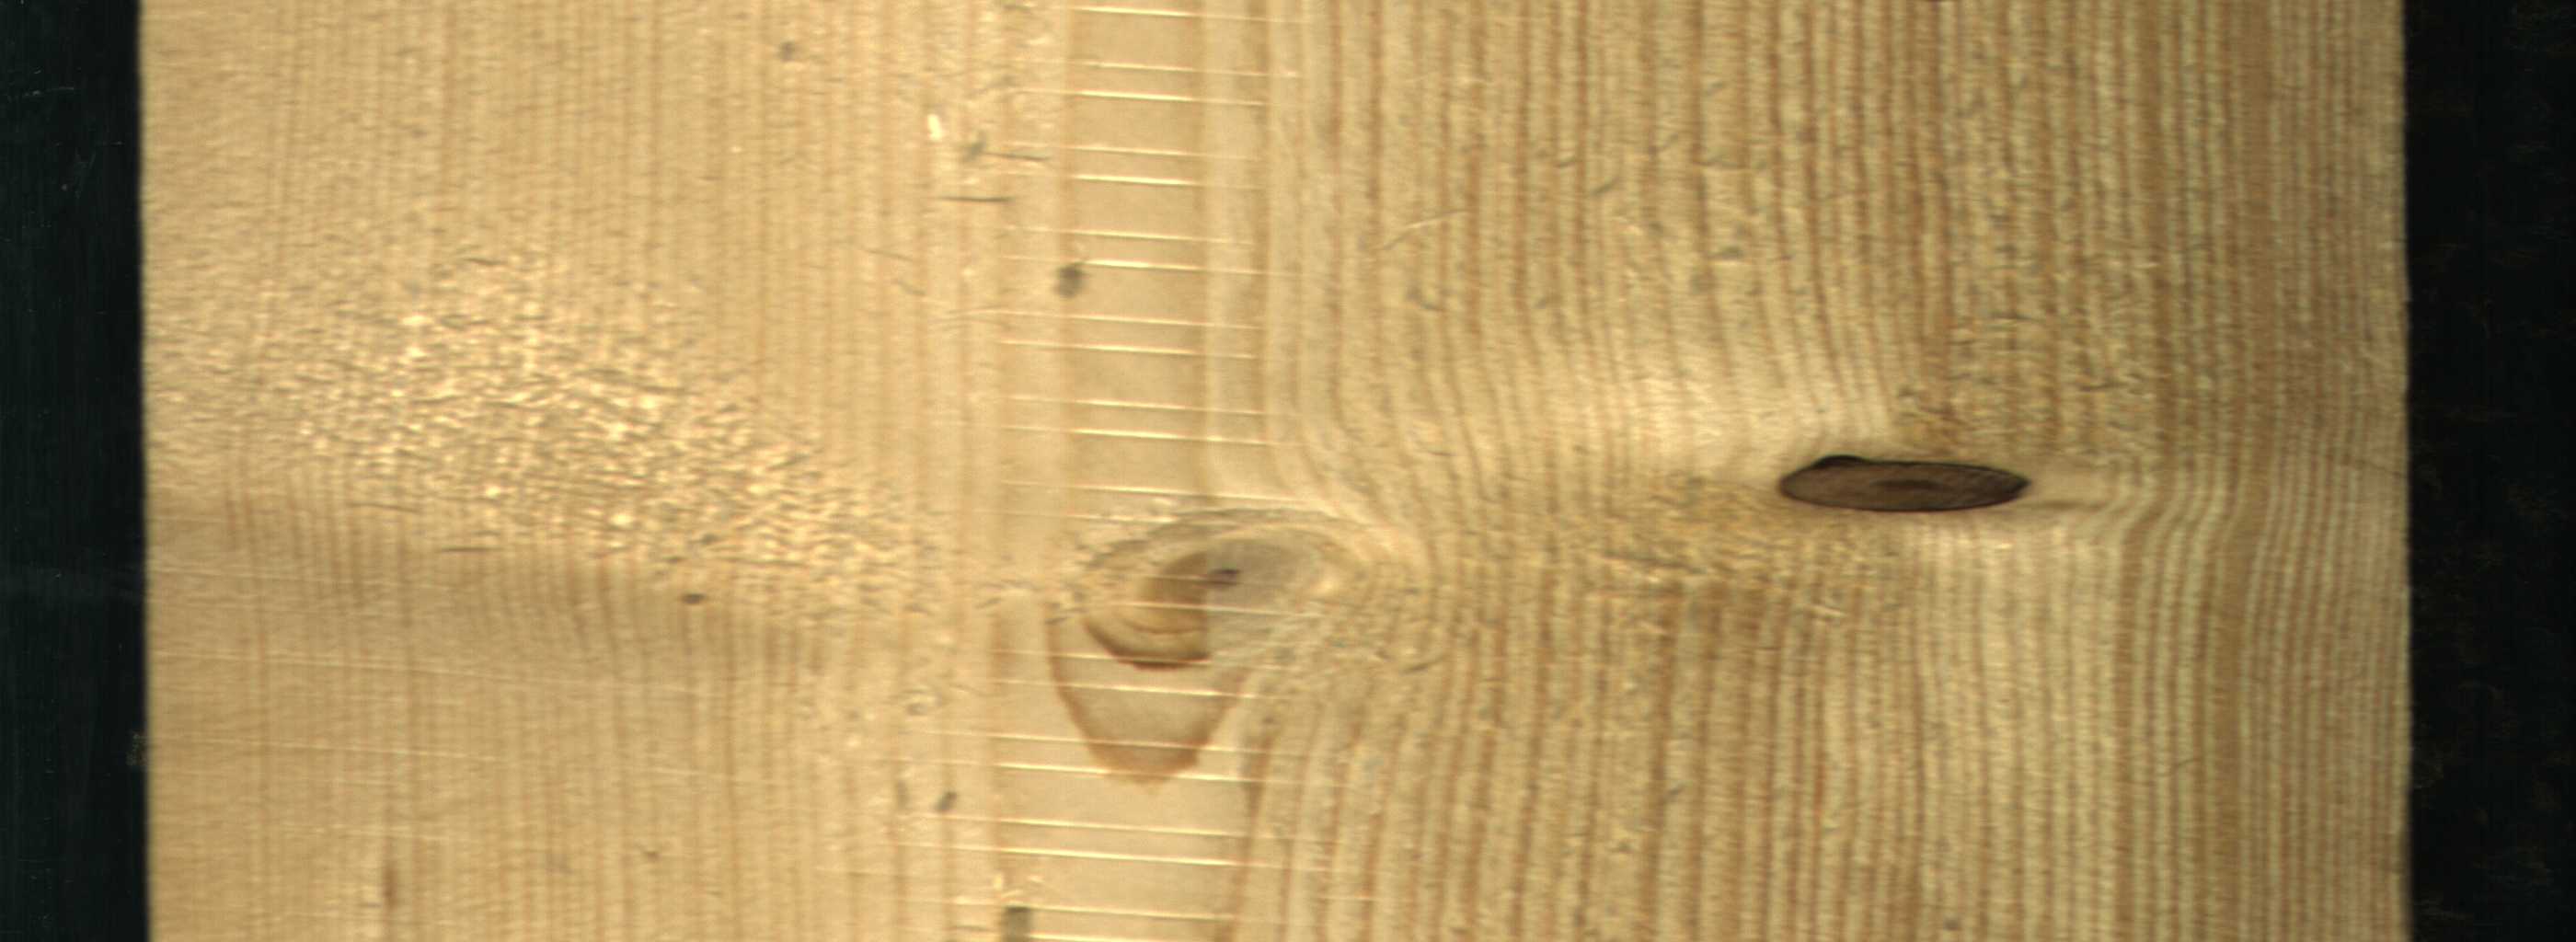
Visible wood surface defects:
Dead_Knot
Live_Knot